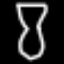
Label: hourglass